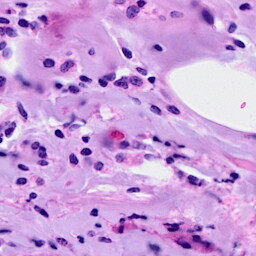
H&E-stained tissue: Breast